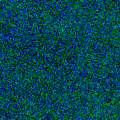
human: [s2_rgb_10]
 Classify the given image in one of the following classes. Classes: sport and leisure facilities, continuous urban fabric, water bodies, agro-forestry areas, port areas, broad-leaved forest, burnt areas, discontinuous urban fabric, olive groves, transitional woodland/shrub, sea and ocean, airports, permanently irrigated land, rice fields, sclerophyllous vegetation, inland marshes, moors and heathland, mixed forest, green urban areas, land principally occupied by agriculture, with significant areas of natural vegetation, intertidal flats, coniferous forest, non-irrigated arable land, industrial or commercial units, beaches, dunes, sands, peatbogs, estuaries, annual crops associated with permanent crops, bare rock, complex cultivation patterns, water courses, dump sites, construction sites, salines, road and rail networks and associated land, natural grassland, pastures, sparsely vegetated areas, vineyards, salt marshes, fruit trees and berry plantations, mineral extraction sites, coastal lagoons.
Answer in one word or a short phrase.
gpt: sea and ocean